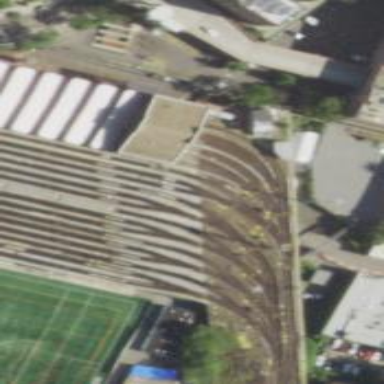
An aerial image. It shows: Bridge over electrified rail tracks leading to yard.